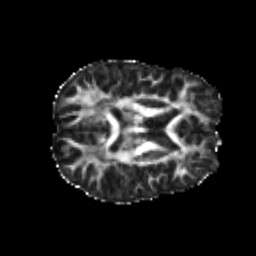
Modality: FA
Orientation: axial
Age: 21
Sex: male
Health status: healthy
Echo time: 0.074 s